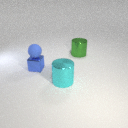
small blue metal cube in front of large green metal cylinder